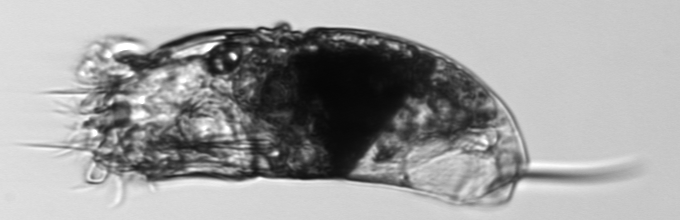
Label: zooplankton